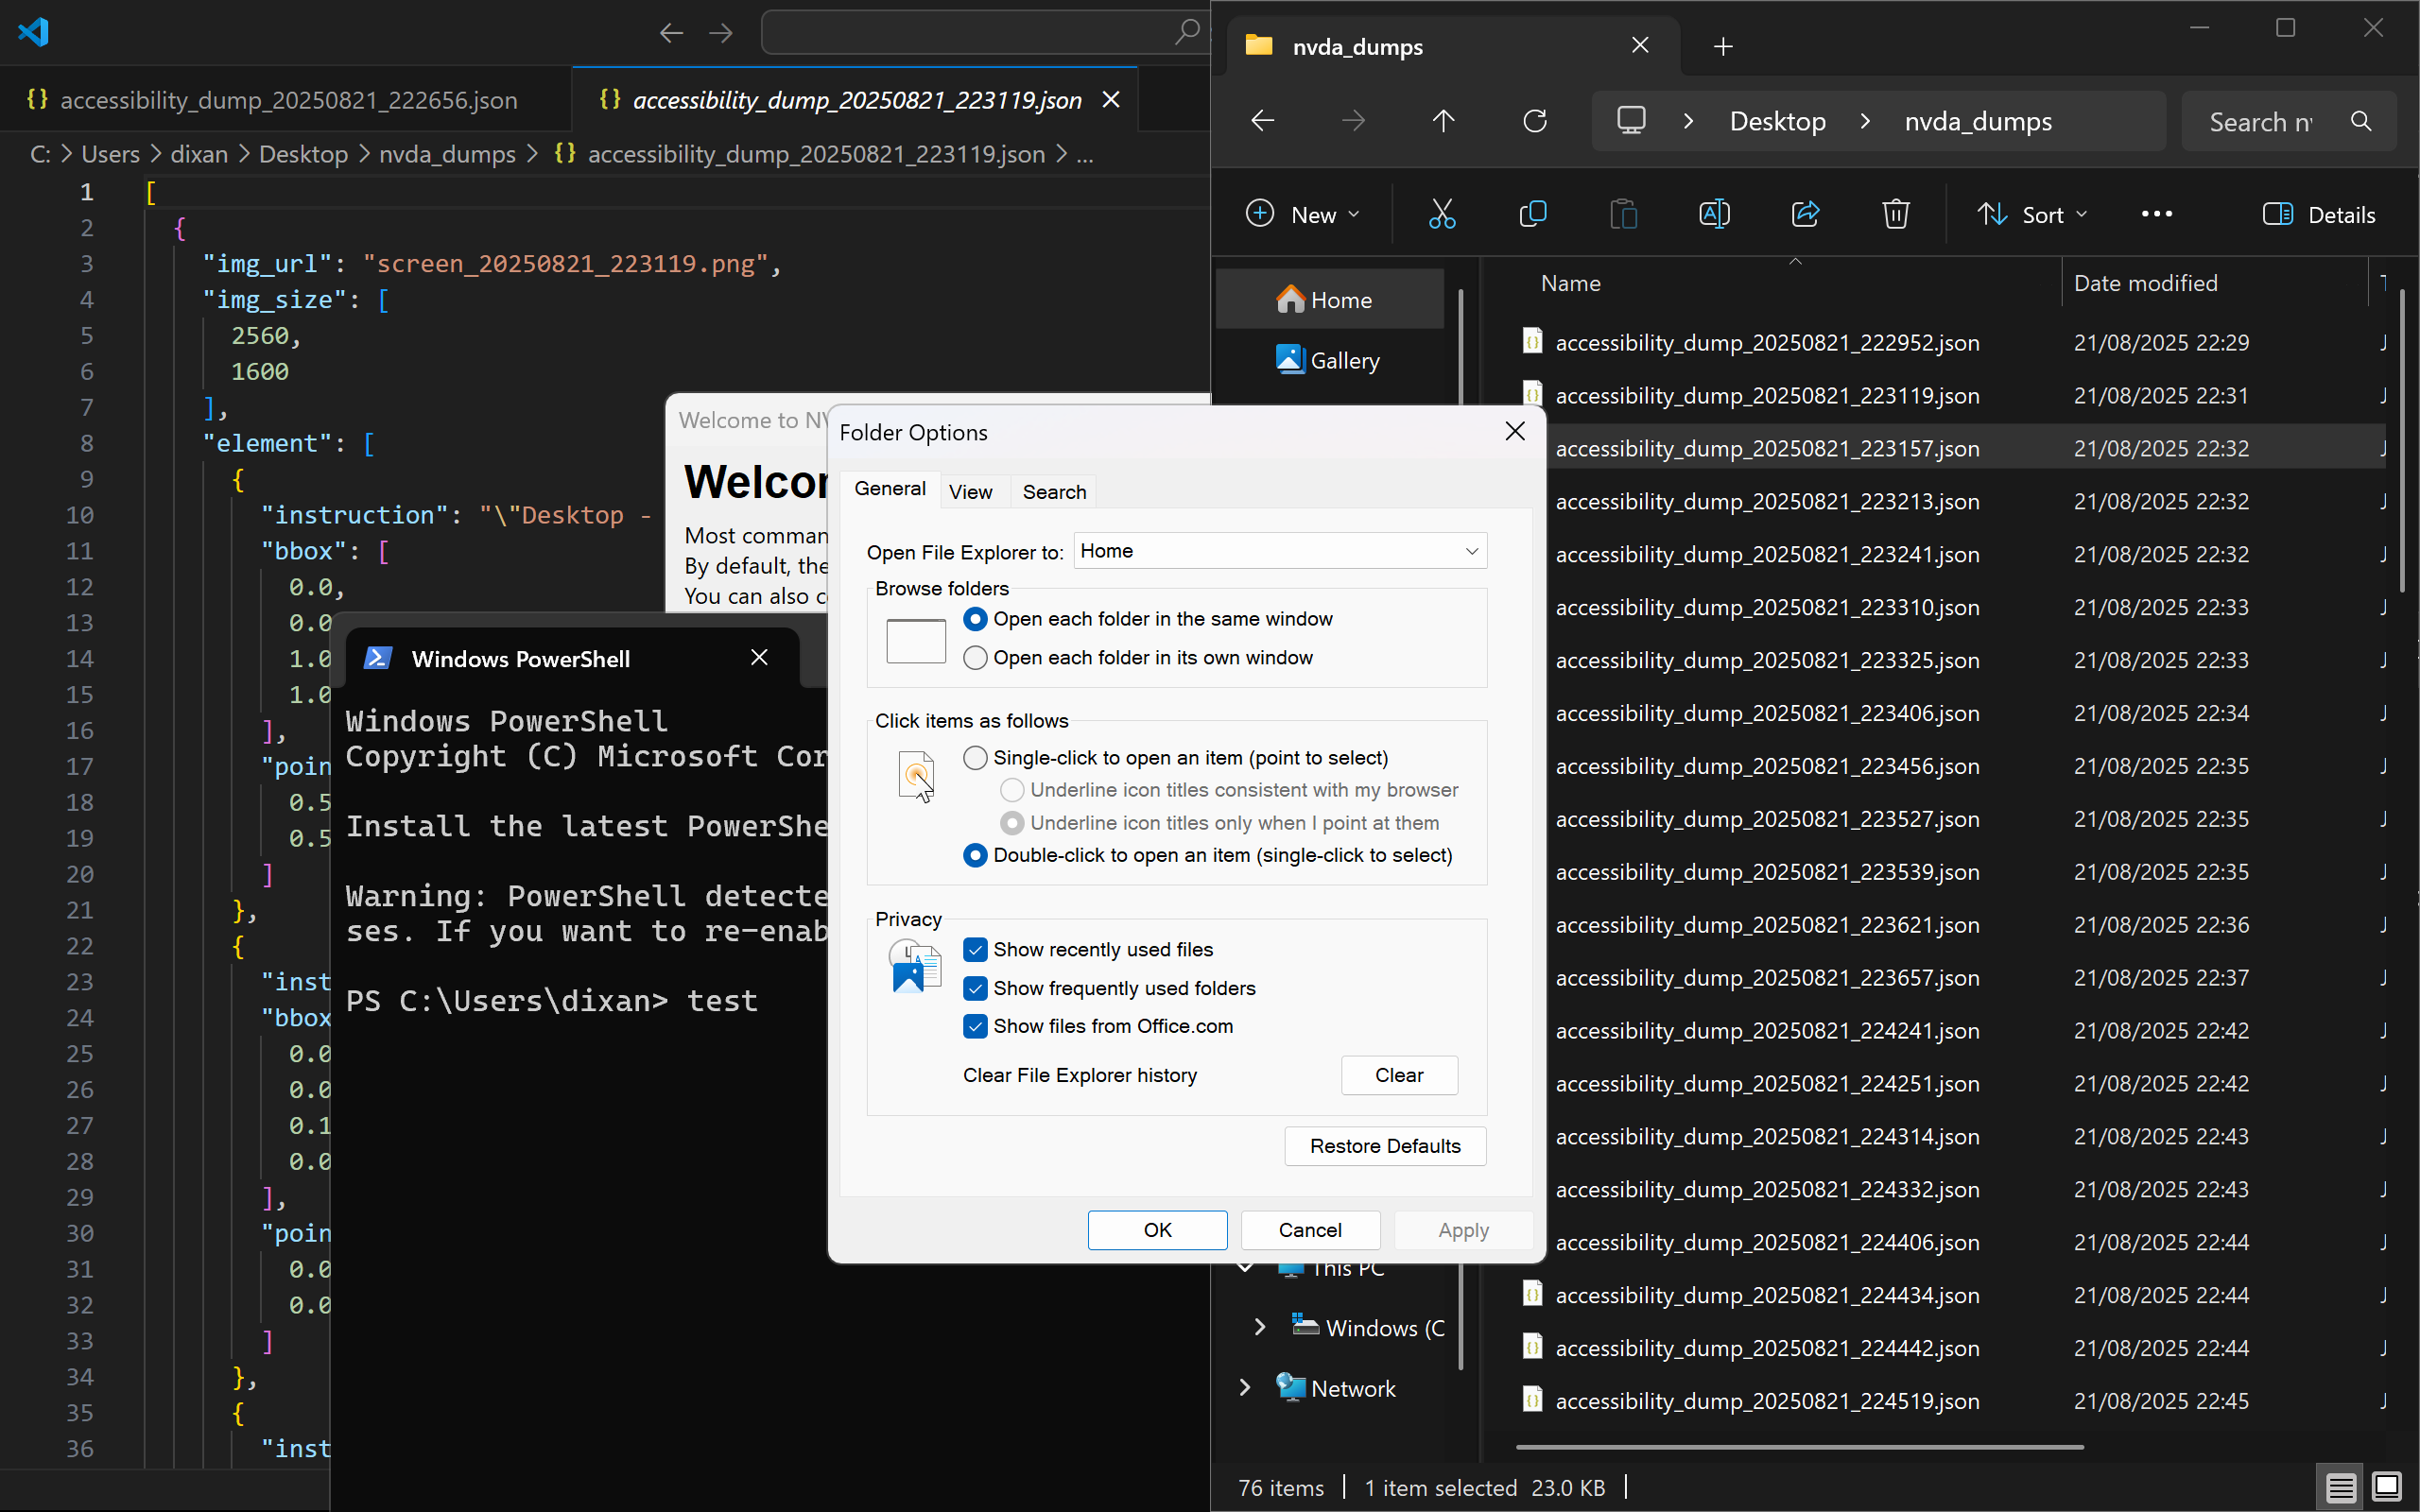
UI elements on screen:
"Desktop - window"
"Google Gemini - window"
"System - menu bar - Contains commands to manipulate the window"
"System - menu item"
"title bar - value: Google Gemini"
"Minimise - button - Moves the window out of the way"
"Maximise - button - Makes the window full screen"
"Close - button - Closes the window"
"window"
"Taskbar - pane"
"pane"
"Running applications - pane"
"nvda_dumps - File Explorer - window"
"System - menu bar - Contains commands to manipulate the window"
"System - menu item"
"Minimise - button - Moves the window out of the way"
"Maximise - button - Makes the window full screen"
"Close - button - Closes the window"
"nvda_dumps - File Explorer - pane"
"pane"
"nvda_dumps - window"
"nvda_dumps - pane"
"window"
"pane"
"Explorer Pane - pane"
"pane"
"Folder Layout Pane - pane"
"Status bar - status bar"
"Property Field - grouping"
"View Modes - grouping"
"Control Host - pane"
"window"
"Shell Folder View - pane"
"pane"
"tab control"
"list"
"nvda_dumps - tab"
"graphic"
"nvda_dumps - text"
"Close Tab - button"
" - text"
"Add New Tab - button"
" - text"
"UI element"
"Back - button - Back to Desktop"
" - text"
"Forward - button"
" - text"
"Up to "Desktop" (Alt + Up Arrow) - button"
" - text"
"Refresh "nvda_dumps" (F5) - button"
" - text"
"grouping"
"Address Bar - edit"
"pane"
"Desktop - split button"
"button"
"graphic"
"toggle button"
"ChevronTextBlock - text"
"grouping"
"Desktop - split button"
"BreadcrumbBarItemButton - button"
"BreadcrumbBarItemGrid - grouping"
"Desktop - text"
"button"
"ChevronTextBlock - text"
"nvda_dumps - split button"
"button"
"nvda_dumps - text"
"grouping"
"Search nvda_dumps - edit"
"pane"
"Search nvda_dumps - text"
"Search - button"
" - text"
"UI element"
"New - button"
"graphic"
"New - text"
" - text"
"Cut - button - Move the selected items to the Clipboard."
"graphic"
"Copy - button - Copy the selected items to the Clipboard."
"graphic"
"Paste - button - Paste the contents of the Clipboard to the current location."
"graphic"
"Rename - button - Rename the selected item."
"graphic"
"Share - button - Choose an app to share the selected files."
"graphic"
"Delete - button - Move the selected items to the Recycle Bin or permanently delete them."
"graphic"
"Sort - button"
"graphic"
"Sort - text"
" - text"
"More options - button"
" - text"
"UI element"
"Details - button - Show or hide the details pane."
"graphic"
"Details - text"
"window"
"System - menu bar - Contains commands to manipulate the window"
"System - menu item"
"title bar"
"Close - button - Closes the window"
"General - window"
"window"
"tab control"
"window"